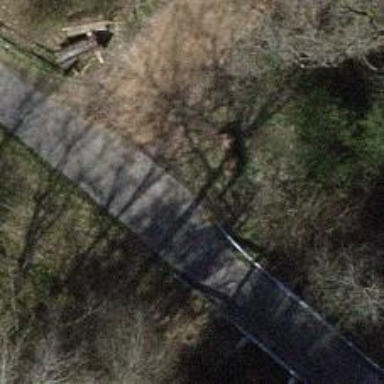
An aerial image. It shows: Unclassified road with asphalt surface running over bridge.